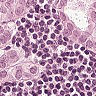
Metastatic tissue present: yes